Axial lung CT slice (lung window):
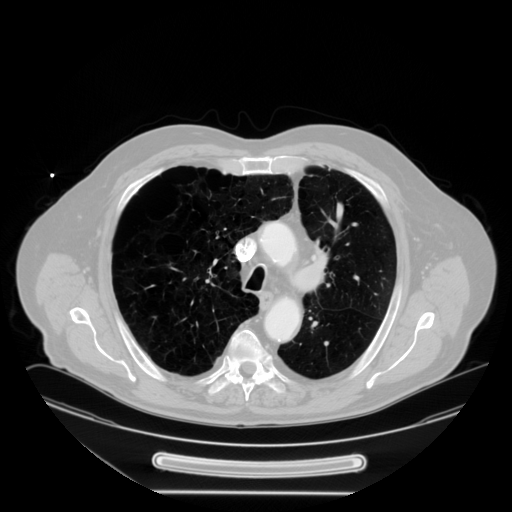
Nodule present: no